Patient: sex F, age 62
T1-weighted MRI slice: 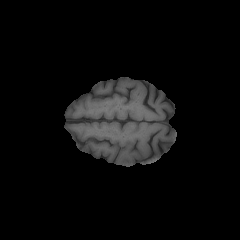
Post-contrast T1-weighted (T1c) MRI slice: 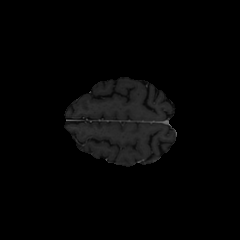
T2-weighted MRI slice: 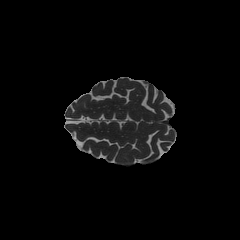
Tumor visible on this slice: no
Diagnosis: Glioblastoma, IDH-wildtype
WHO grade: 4